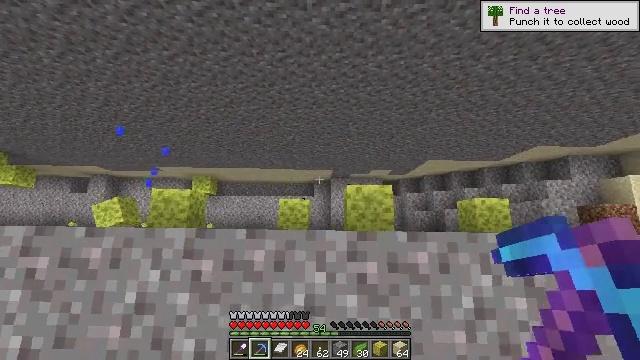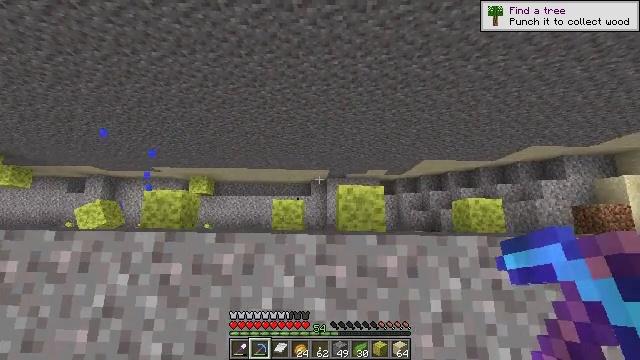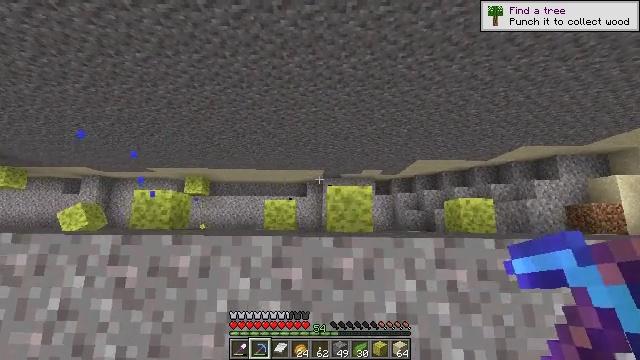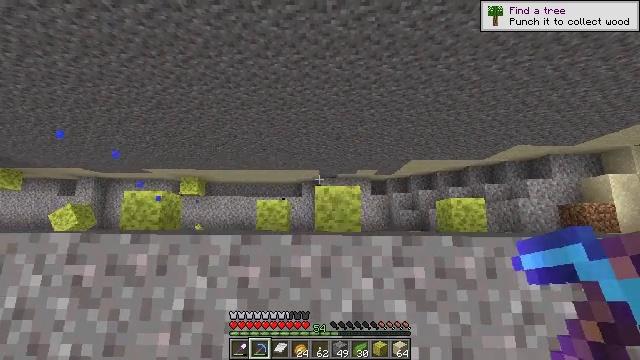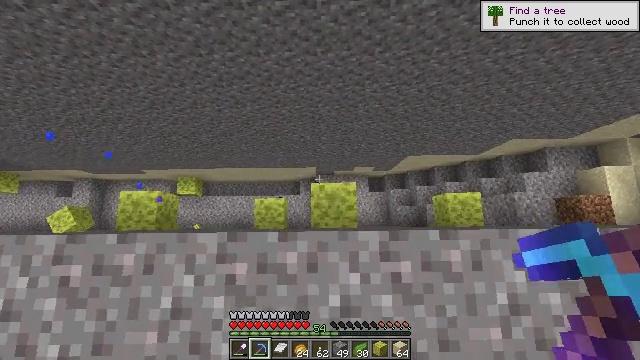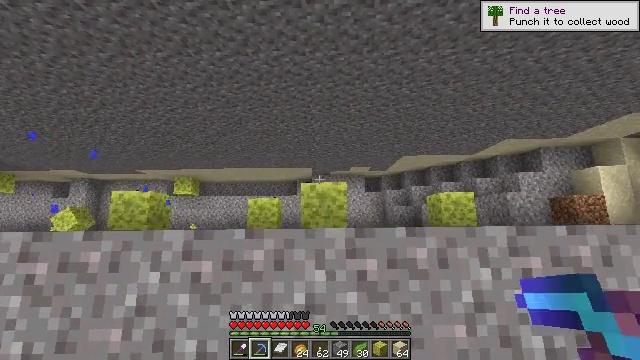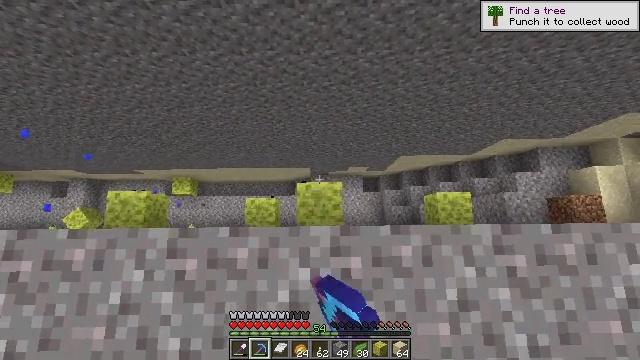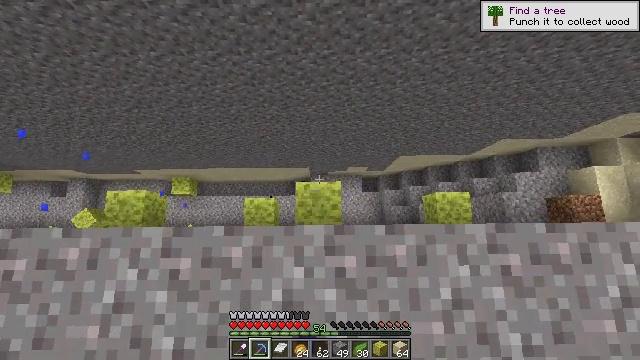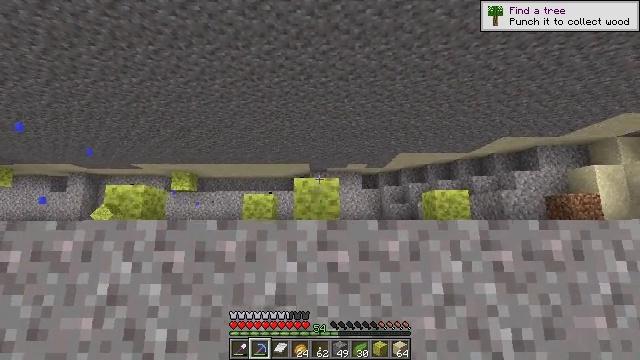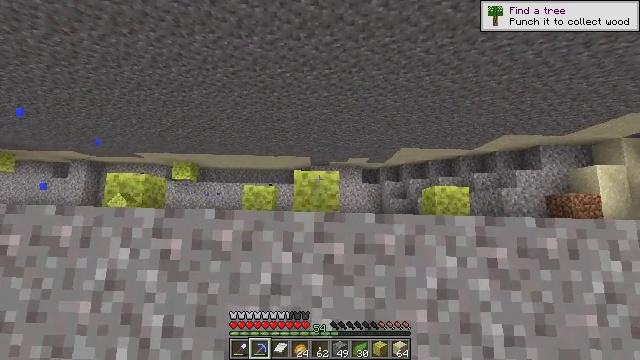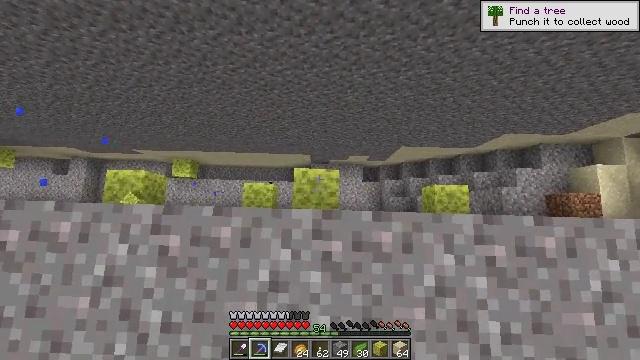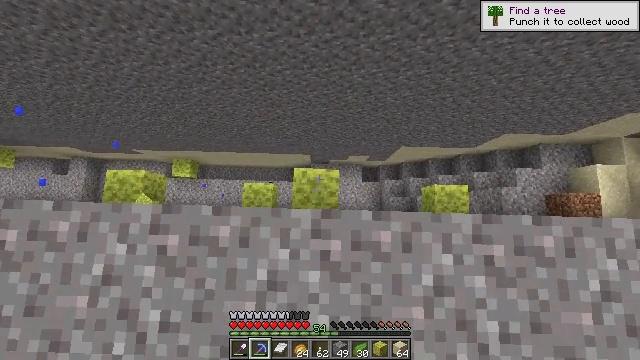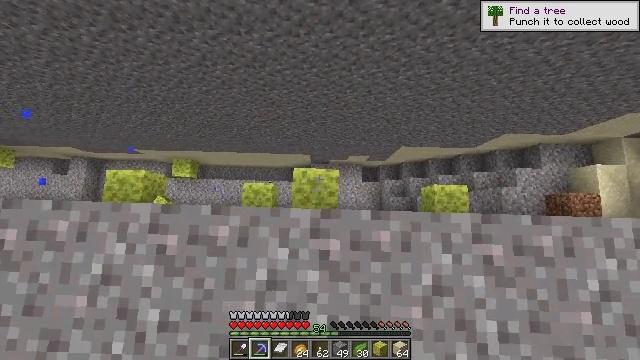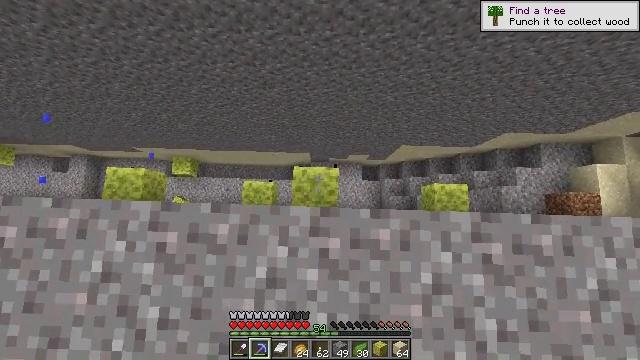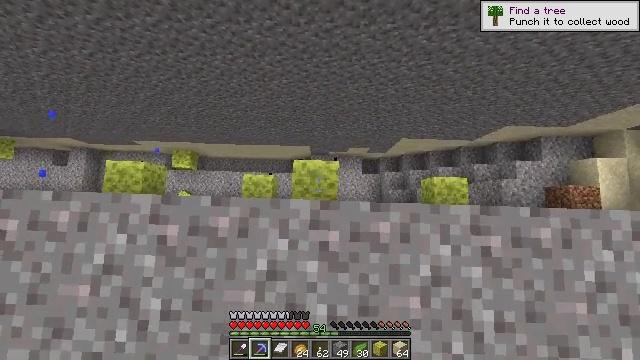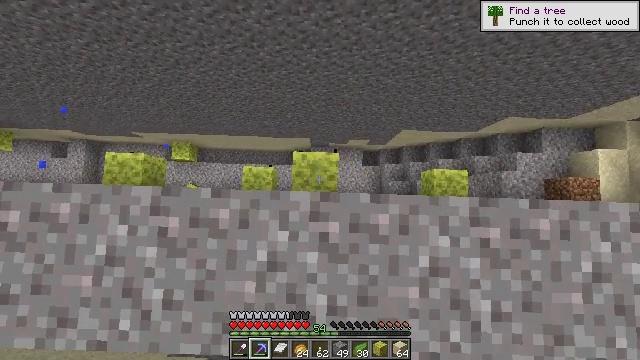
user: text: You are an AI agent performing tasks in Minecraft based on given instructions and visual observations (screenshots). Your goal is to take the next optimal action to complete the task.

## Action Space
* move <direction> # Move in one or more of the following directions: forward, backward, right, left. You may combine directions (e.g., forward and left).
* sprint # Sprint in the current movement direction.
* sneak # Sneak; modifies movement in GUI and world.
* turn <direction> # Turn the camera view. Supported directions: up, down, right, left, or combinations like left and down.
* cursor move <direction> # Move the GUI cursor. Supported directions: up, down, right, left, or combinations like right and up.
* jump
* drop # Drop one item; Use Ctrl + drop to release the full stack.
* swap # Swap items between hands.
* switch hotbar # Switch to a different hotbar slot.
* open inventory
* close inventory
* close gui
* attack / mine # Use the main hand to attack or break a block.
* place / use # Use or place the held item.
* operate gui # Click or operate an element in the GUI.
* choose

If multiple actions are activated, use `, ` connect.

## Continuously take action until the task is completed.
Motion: motion action
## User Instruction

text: Destroy the wet sponge to pick it up.
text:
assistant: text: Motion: move right
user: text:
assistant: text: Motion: move right
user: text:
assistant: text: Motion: move right
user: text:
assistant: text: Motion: move right, turn right
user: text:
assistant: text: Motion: attack / mine
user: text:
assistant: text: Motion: attack / mine
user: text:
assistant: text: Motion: attack / mine
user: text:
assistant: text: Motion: attack / mine
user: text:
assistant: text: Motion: turn left and down, attack / mine
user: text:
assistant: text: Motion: attack / mine
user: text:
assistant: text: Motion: no_op
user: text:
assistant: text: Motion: no_op
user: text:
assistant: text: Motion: no_op
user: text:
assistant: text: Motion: turn down
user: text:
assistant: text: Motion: turn down, attack / mine
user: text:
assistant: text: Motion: attack / mine
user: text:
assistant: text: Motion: attack / mine
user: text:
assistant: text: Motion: attack / mine
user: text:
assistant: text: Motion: move right
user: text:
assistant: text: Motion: move right
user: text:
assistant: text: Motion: move right
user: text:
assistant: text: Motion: move right, turn up
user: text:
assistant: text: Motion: move right, turn right and up
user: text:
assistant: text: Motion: move right, turn up
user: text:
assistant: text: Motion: move right
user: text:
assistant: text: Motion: move right
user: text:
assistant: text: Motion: move right
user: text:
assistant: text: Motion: move right
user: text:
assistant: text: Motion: move right
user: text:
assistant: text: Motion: move right